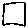
Label: square